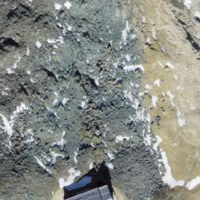
EUNIS habitat code: 49
Species observed at this site:
Pyrrhocorax graculus